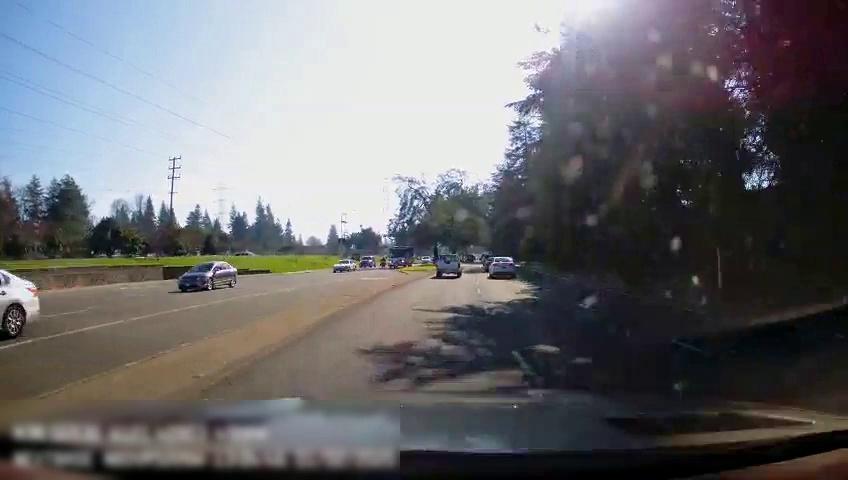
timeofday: Day
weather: Sunny
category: Drivable Space
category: Drivable Space
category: Vehicles | Car
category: Vehicles | Car
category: Vehicles | Car
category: Vehicles | Car
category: Motorbikes
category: Vehicles | Bus
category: Vehicles | Car
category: Vehicles | Car
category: Vehicles | Truck
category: Vehicles | Car
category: Vehicles | Car
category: Lanes | Opposite Lane
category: Lanes | Current Lane
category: Lanes | Current Lane